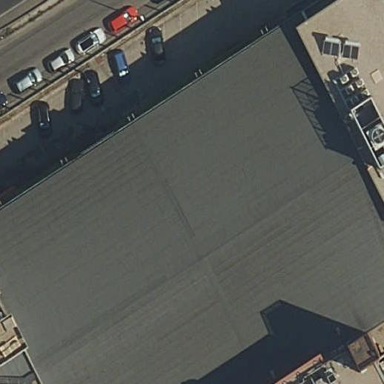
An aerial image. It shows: Office building.